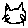
Label: cat